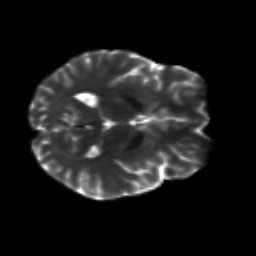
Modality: T2w
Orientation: axial
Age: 21
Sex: male
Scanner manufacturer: siemens
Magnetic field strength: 3 T
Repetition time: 8.8 s
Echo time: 0.085 s